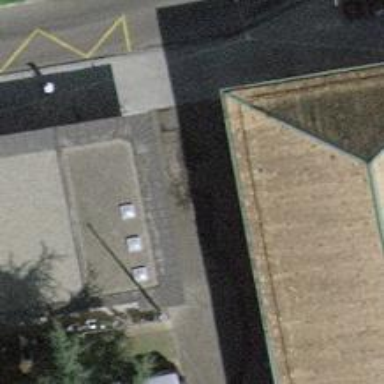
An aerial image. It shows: Toilets.